Question: I have a Simple Multithread Server, the code of Threads looks like this:
'''
public void run(){
while(Ecoute()){
str=LireTrame(this.socClient);//read text byte by byte
//some code here
Dormir(500);//Sleep for 500ms
}
}
'''
I'd like to create a timeout of 3 minutes, if a client socket does not send a message in 3 minutes, the thread must be closed...
so I try that:
'''
public void run(){
try {
socClient.setSoTimeout(180000);//timeout for 3 min...
} catch (SocketException ex) {
Logger.getLogger(tache.class.getName()).log(Level.SEVERE, null, ex);
}
while(Ecoute()){
try{
str=LireTrame(this.socClient);//read text byte by byte
}
catch(java.net.SocketTimeoutException ex){
log.append("timeout exception has benn catched
") ;
break;//break the while
}
//some code here
Dormir(500);//Sleep for 500ms
}
}
'''
the problem is that netbeans display an error message:

'''
java.net.SocketTimeoutException never thrown in body of corresponding try statement
'''
I tried this with SocketException but same result..
why i can't catch them ?
: based on responses from thinksteep and mprabhat, I added th throw in LireTrame(..) but still i can't catch the Exception:
'''
public String LireTrame(Socket socClient) throws java.net.SocketTimeoutException{
int c = 0;
String Nmea="";
boolean finL=true;
do{
try {
c=socClient.getInputStream().read();
} catch (IOException ex) {
Logger.getLogger(tache.class.getName()).log(Level.SEVERE, null, ex);
}
char ch=(char)c;
Nmea=Nmea+ch;
if(ch==';')
finL=false;
}while(finL);
return Nmea;
}
mai 11, 2012 8:04:02 PM Daemon.tache LireTrame
Grave: null
java.net.SocketTimeoutException: Read timed out
at java.net.SocketInputStream.socketRead0(Native Method)
at java.net.SocketInputStream.read(SocketInputStream.java:150)
at java.net.SocketInputStream.read(SocketInputStream.java:121)
at java.net.SocketInputStream.read(SocketInputStream.java:203)
at Daemon.tache.LireTrame(tache.java:232)
at Daemon.tache.run(tache.java:87)
at java.lang.Thread.run(Thread.java:722)
'''
are there any ideas to make this otherwise?
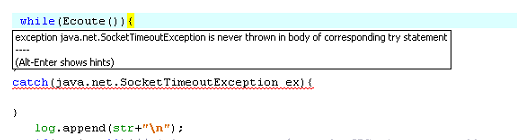
Answer: '''
=LireTrame(this.socClient);//read text byte by byte
'''
should throw SocketTimeOutException. You didn't post code for this method, but I am assuming it is not throwing SocketTimeOutException which is why netbeans highlighting.